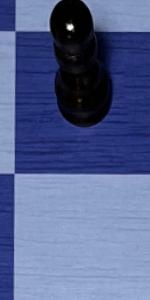
Label: Empty